Field crop: tomato
Growth stage: 1
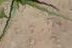
Species: cyperus